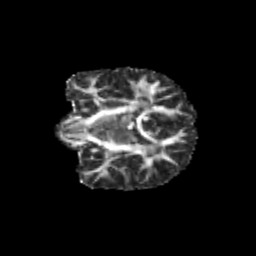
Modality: FA
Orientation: coronal
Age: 11
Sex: male
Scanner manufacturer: siemens
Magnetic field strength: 3 T
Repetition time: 3.8 s
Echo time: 0.07 s